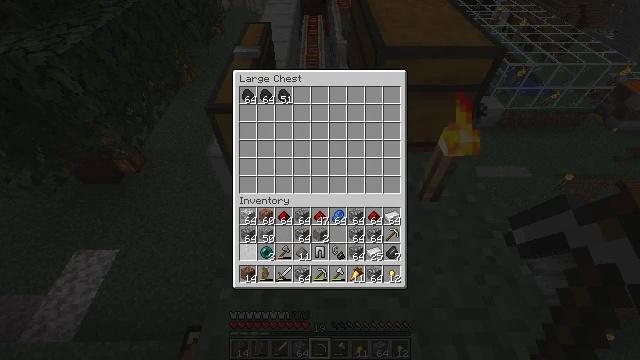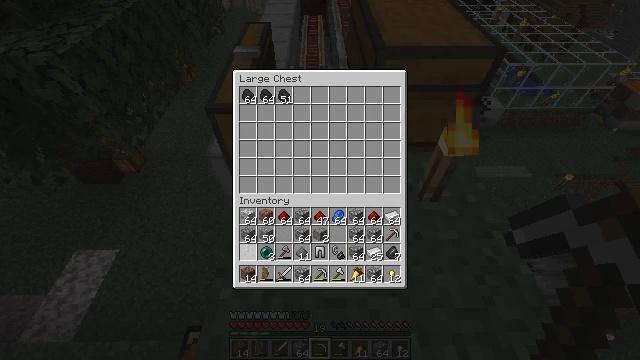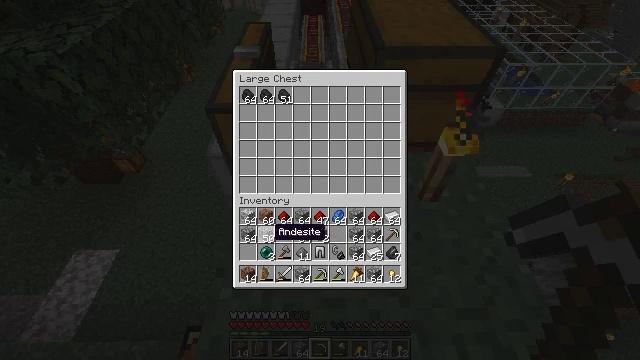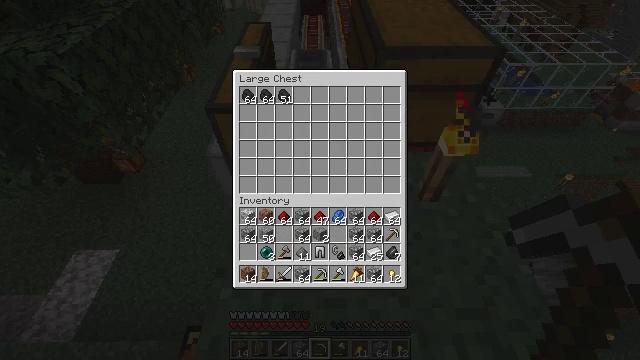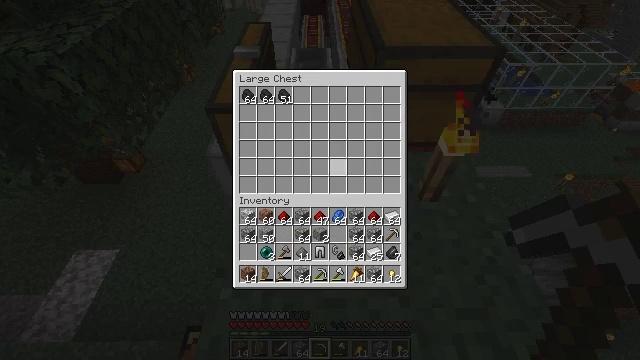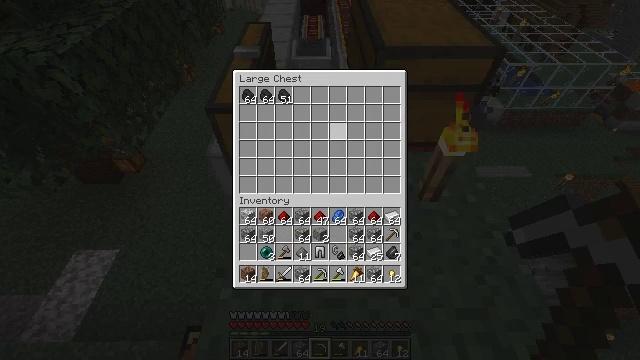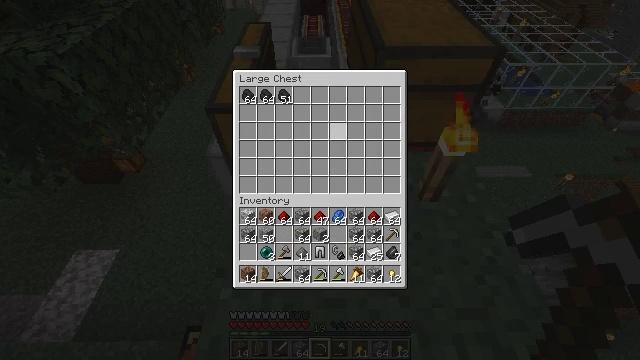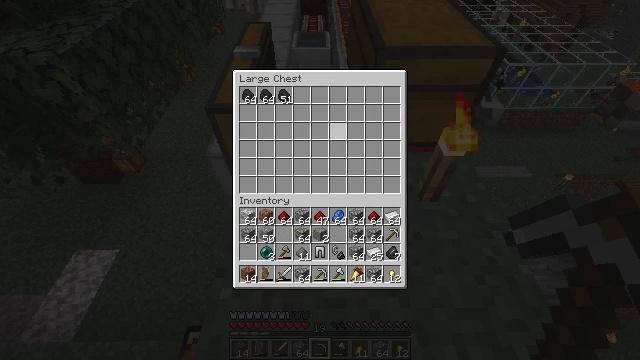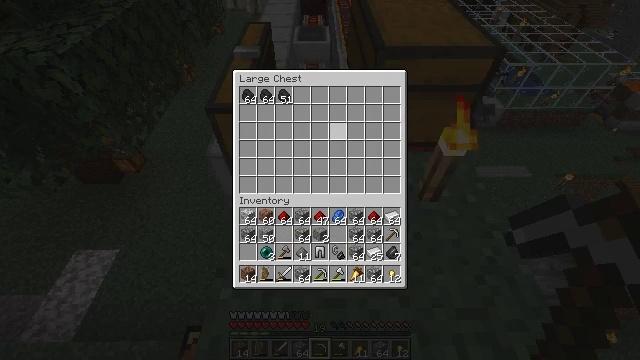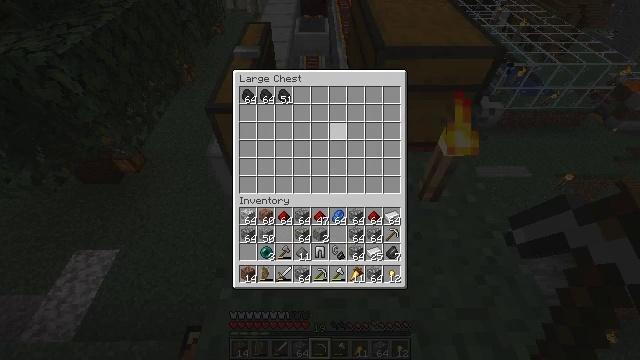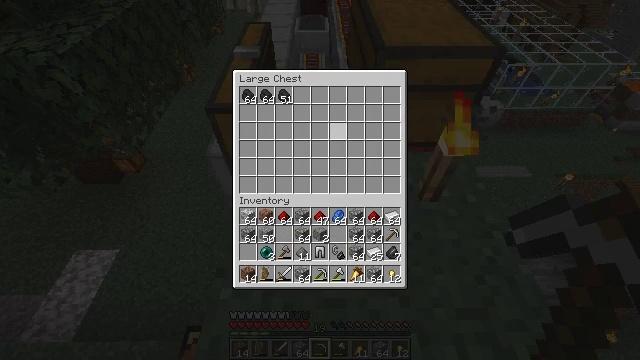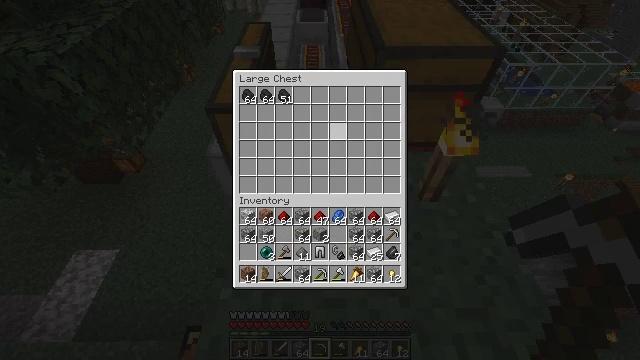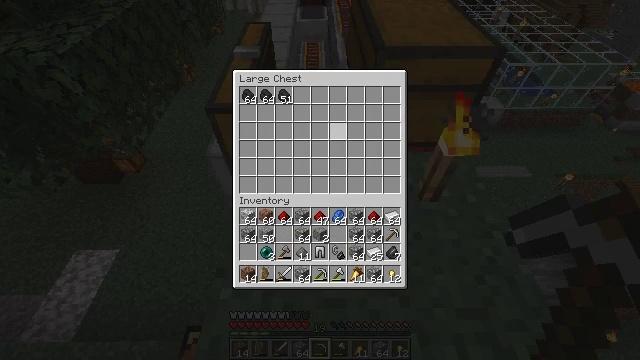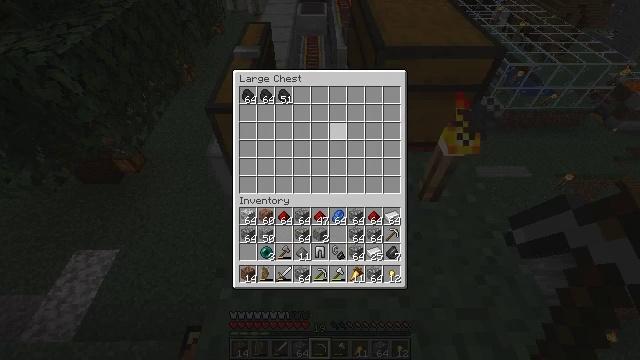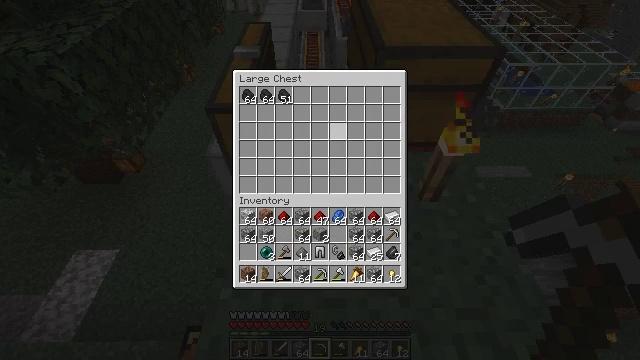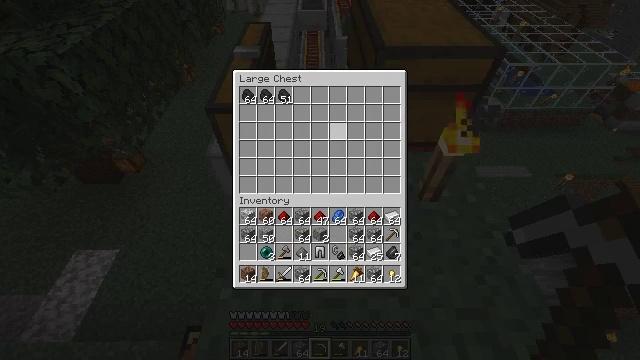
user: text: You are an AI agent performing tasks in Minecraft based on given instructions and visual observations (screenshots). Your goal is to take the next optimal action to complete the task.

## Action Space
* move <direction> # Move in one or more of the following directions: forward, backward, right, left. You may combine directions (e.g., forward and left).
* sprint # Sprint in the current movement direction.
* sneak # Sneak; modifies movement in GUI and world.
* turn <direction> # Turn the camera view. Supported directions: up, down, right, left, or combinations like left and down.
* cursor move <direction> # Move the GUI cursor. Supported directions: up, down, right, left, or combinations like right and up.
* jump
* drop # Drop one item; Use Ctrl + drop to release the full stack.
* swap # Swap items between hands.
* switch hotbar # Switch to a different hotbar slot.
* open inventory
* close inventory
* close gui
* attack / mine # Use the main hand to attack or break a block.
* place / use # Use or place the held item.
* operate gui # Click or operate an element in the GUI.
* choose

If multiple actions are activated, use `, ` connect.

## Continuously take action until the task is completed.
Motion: motion action
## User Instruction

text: Craft the iron block using nine iron ingots.
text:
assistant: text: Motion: sneak
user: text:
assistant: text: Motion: sneak, turn right and up
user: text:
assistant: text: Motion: sneak, turn right and up
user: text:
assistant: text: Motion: sneak, turn right and up
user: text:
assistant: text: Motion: sneak, turn right and up
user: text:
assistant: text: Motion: sneak
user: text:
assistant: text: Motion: sneak
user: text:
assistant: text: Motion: sneak
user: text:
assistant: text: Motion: sneak
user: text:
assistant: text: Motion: sneak
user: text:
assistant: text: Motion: sneak
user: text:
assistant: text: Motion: sneak
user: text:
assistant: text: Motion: no_op
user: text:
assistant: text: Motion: no_op
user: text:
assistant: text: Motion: no_op
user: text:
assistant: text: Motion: no_op
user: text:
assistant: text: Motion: no_op
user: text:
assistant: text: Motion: no_op
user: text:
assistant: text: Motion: no_op
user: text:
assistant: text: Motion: turn left
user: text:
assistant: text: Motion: turn left
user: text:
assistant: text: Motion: turn left
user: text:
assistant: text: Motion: no_op
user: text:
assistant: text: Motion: no_op
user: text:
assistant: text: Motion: no_op
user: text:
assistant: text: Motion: sneak
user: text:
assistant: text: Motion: sneak
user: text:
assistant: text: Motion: sneak
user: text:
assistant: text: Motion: sneak
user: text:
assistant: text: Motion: sneak